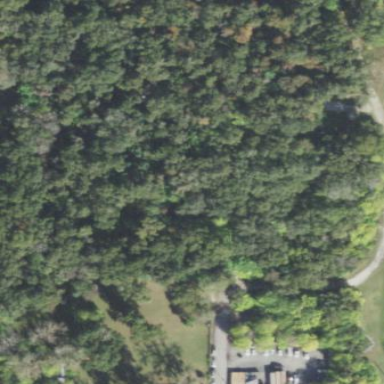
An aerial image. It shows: Mixed woodland area with various types of leaves.